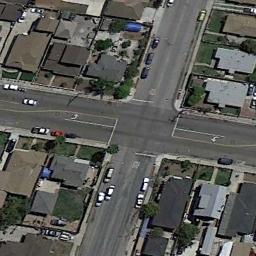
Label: intersection